Question: I am trying to create my Music Player in android.
I am Learning all the things and my design is quite poor.
So to create a Music Player in android i want to create layout like following images.

As we can see images of all the songs are displayed in back.
I am very confused that how can i create such layout in android?
Please help me to understand how i can create such different Layout?
As i specified i am having no knowledge of designing i always done back-end code.
Please tell me how such different Layout designs can be carried out in android?
What i want to do is i want to display all the songs images and allow user to select song by selecting images?
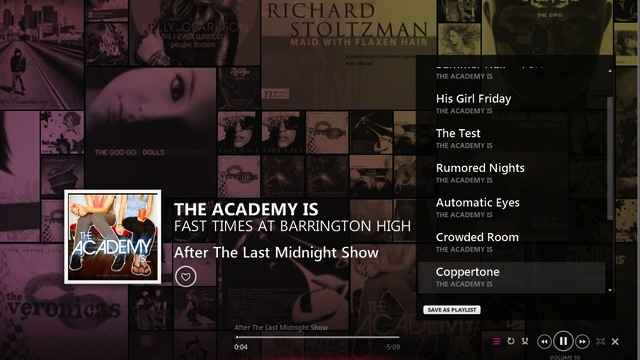
Answer: Have a look at staggered Grid View :
<URL>
<URL>
That should help you with the background of all images for songs. Next you want that list and player and one main photo on top of the layout when the user selects a particular song, you can use frame layouts, so that it will shown on top of the Grid View.